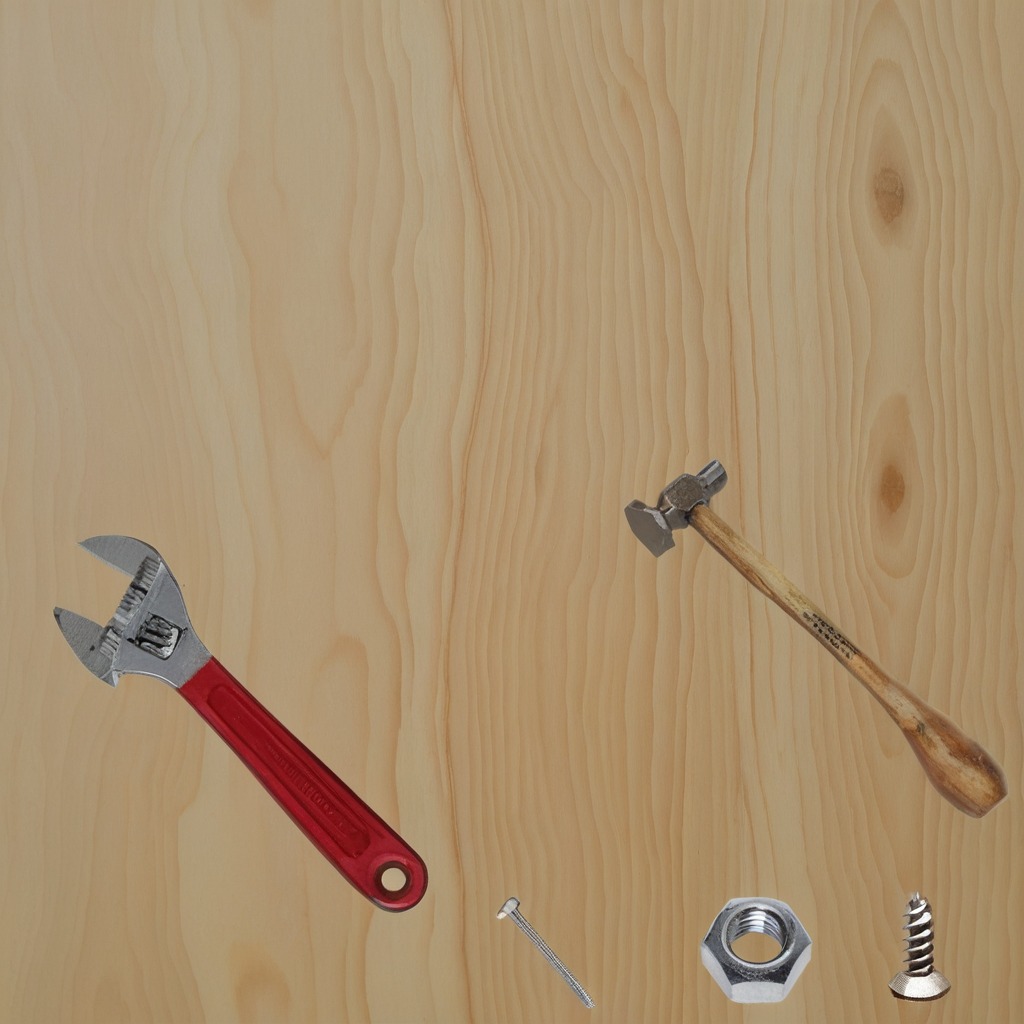
A hammer, an iron nail, a metal machine screw, a metal nut, and a wrench are lying on the plywood surface in a paint workshop lit by afternoon window light.